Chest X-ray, PA view. Patient: 82 years old, sex F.
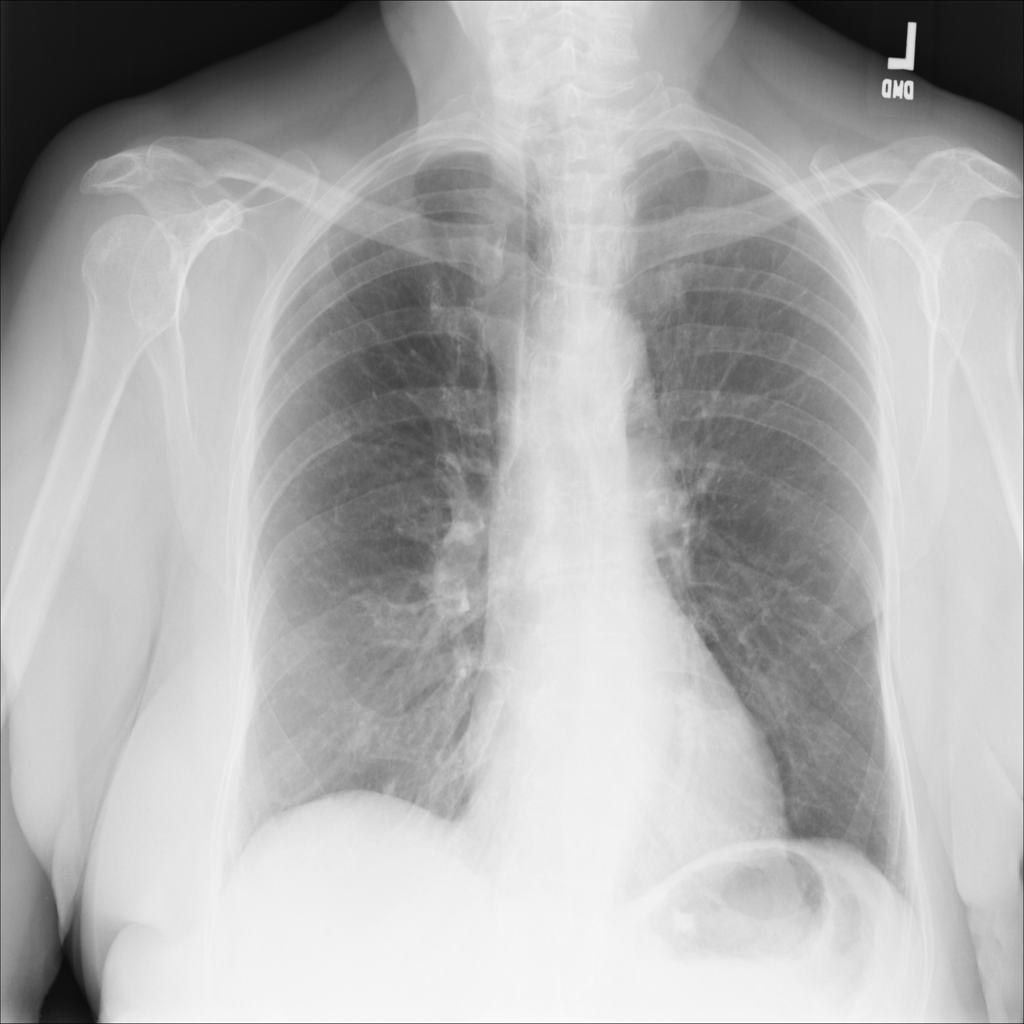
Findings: No Finding